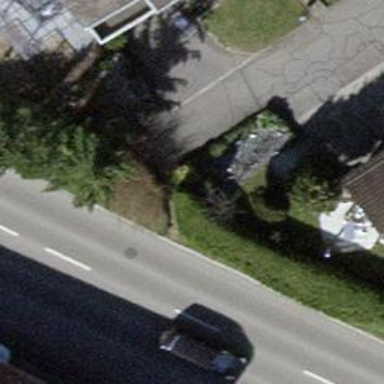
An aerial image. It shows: Residential road with asphalt surface and no sidewalks.